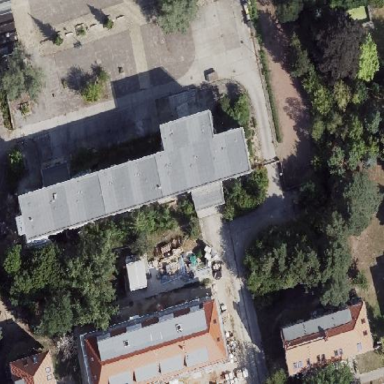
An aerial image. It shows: School building.